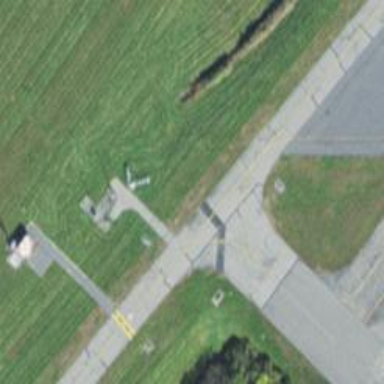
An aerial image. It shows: Asphalt taxiway in the airport.